Chest X-ray. View position: PA
Patient age: 62
Patient sex: F
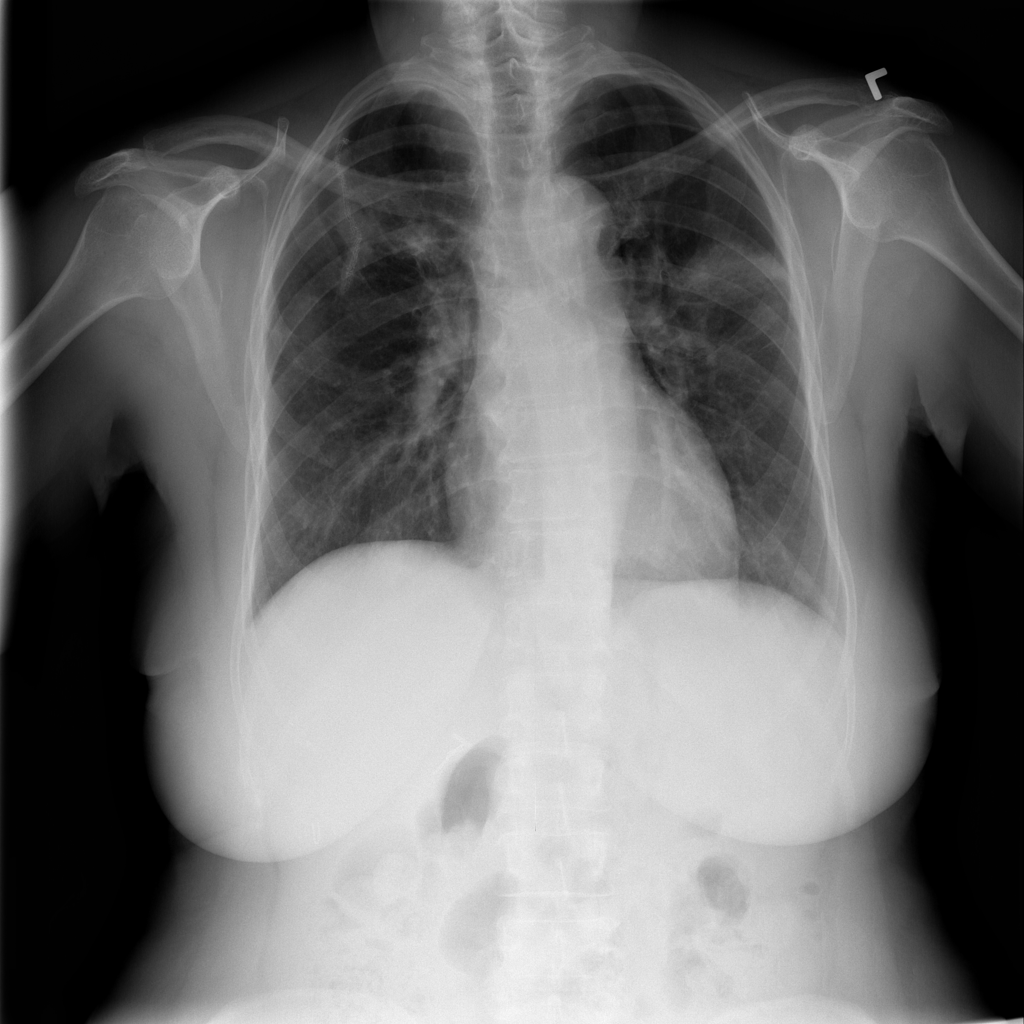
Finding: Pneumothorax